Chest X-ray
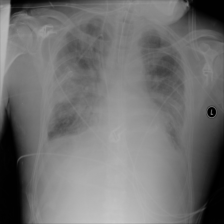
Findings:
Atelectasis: negative
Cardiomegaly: negative
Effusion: negative
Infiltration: positive
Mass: negative
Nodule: negative
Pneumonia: negative
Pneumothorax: negative
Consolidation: negative
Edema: negative
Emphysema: negative
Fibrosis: negative
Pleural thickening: negative
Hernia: negative